What has changed from the first image to the second?
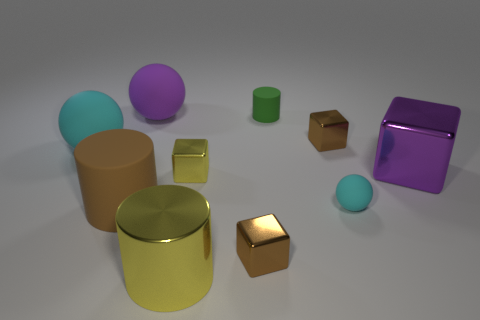
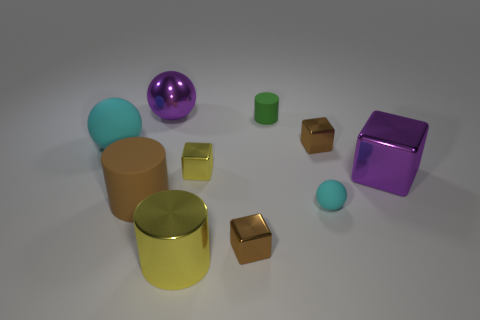
the large purple sphere changed to metallic
the purple matte object changed to metal
the big purple matte ball left of the tiny green matte thing turned metal
the purple ball turned metal
the big purple rubber sphere that is left of the metal cylinder changed to metal
the big purple rubber sphere that is on the left side of the tiny cyan object turned metal
the large purple matte sphere that is left of the tiny cyan matte ball changed to metallic